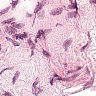
Metastatic tissue present: no